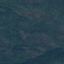
Land use / land cover: Forest